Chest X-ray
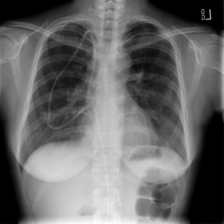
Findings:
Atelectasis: negative
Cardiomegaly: negative
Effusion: negative
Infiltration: positive
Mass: positive
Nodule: negative
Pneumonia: negative
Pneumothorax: negative
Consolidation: negative
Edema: negative
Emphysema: negative
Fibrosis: negative
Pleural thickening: negative
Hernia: negative